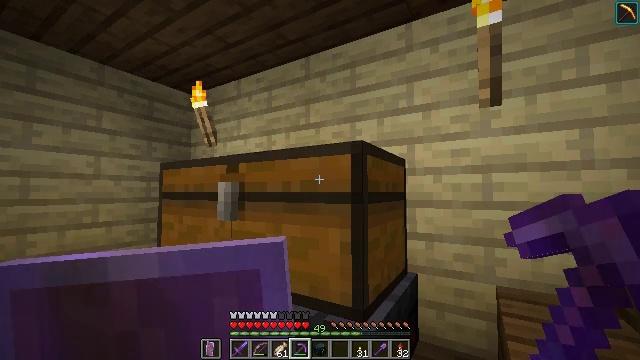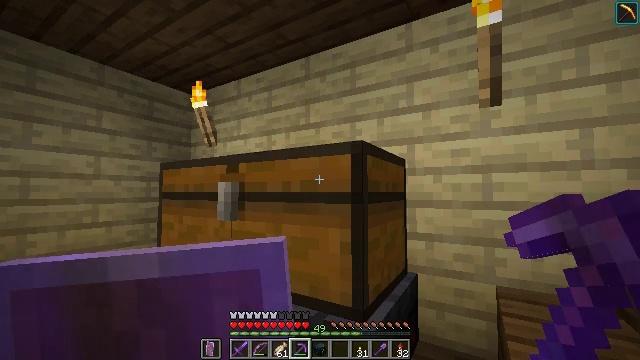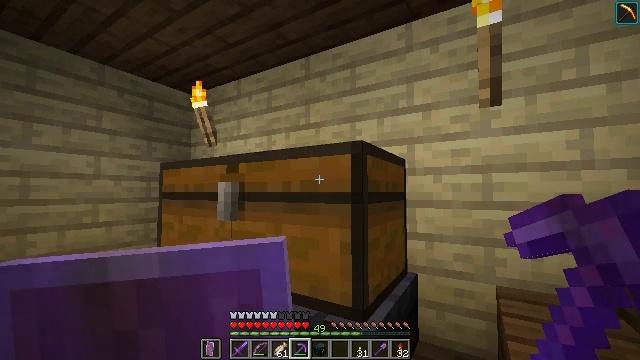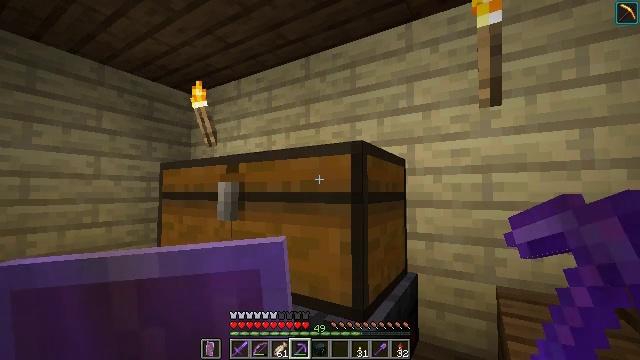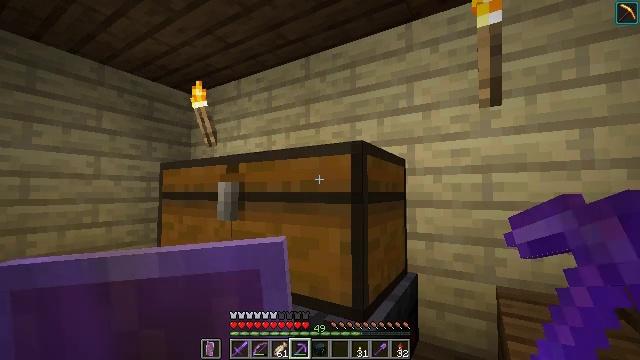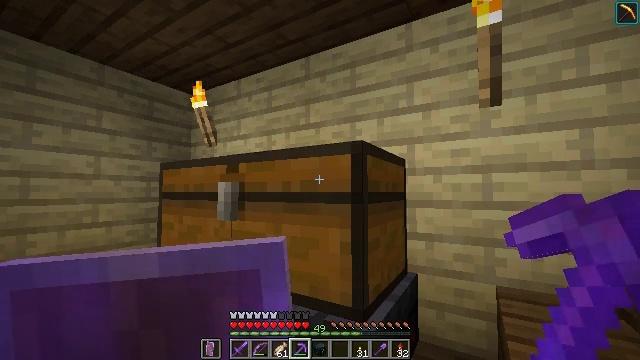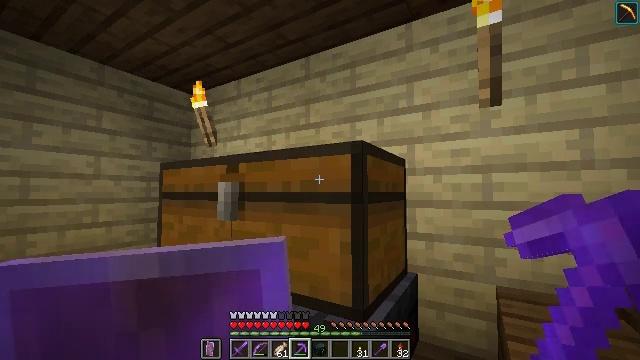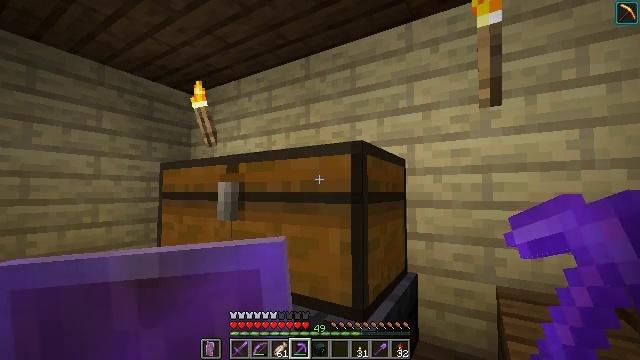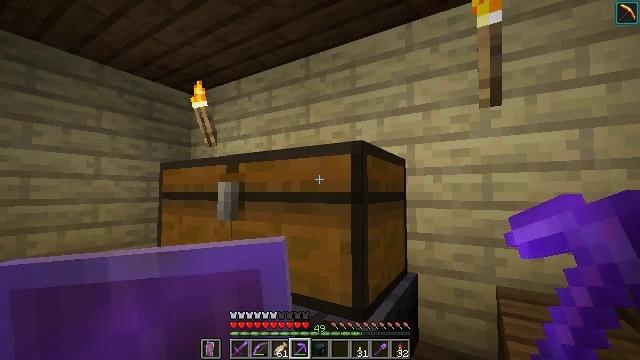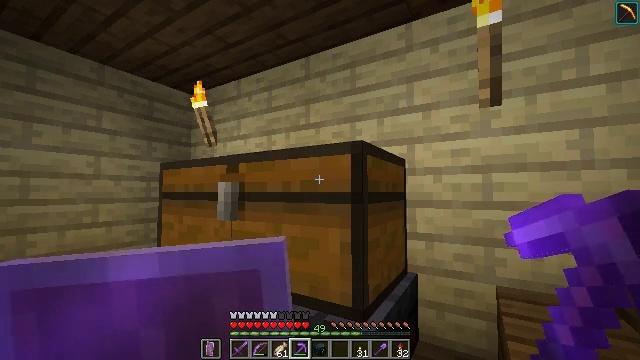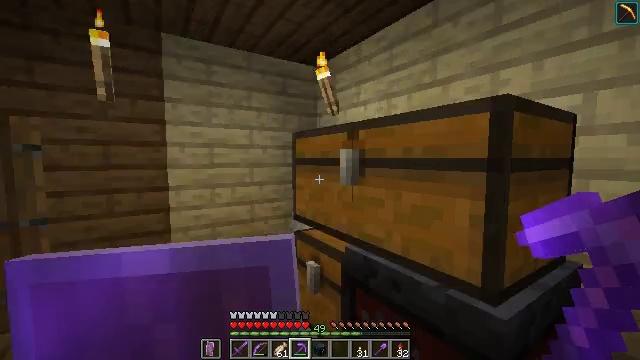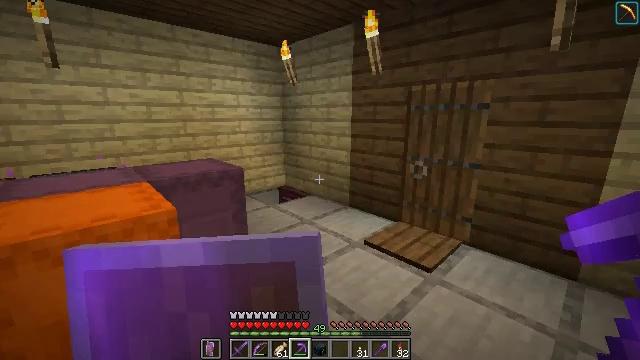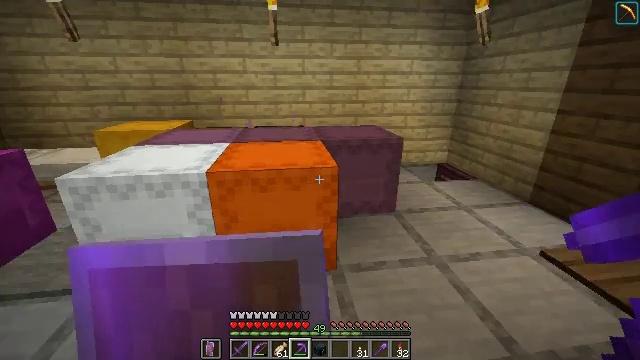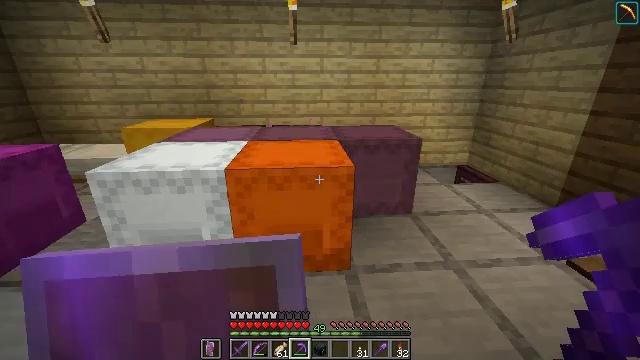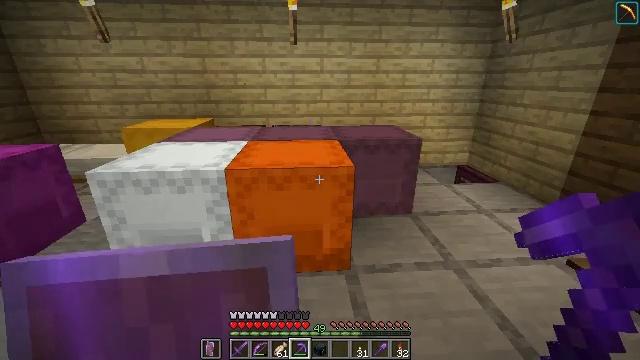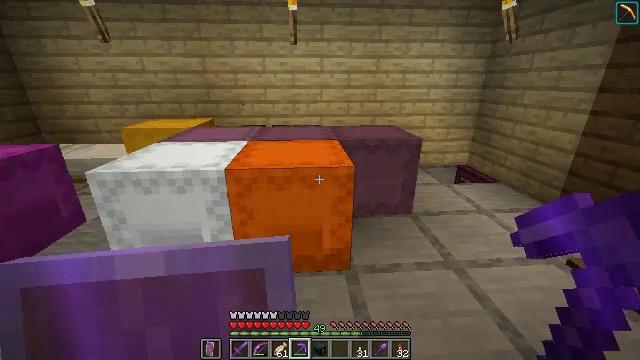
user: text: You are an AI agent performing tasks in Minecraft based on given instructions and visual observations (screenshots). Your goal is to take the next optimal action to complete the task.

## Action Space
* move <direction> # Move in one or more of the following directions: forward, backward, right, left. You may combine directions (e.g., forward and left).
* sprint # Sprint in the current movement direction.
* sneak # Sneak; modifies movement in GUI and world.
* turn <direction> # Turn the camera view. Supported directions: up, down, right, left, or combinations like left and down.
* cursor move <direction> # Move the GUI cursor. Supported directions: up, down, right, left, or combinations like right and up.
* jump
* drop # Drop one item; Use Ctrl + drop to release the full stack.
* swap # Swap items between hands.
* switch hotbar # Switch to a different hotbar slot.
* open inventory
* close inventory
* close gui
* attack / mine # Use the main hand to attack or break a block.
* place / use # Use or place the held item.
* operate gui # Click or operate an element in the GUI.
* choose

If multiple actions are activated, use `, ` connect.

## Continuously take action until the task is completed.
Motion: motion action
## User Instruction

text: Deposit the white shulker box into your inventory by mining.
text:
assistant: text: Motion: no_op
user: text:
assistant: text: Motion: no_op
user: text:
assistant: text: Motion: no_op
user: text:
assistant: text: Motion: no_op
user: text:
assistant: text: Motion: no_op
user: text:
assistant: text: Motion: no_op
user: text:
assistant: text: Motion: no_op
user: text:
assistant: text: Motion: no_op
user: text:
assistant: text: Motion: no_op
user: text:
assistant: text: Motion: turn left and down
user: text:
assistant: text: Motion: turn left and down
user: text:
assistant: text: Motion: turn left and down
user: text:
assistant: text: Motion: turn left
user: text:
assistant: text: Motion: no_op
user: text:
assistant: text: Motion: no_op
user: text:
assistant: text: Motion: no_op
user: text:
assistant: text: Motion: no_op
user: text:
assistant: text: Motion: no_op
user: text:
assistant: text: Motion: no_op
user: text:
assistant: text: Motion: no_op
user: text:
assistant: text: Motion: use / place
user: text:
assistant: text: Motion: use / place
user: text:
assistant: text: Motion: no_op
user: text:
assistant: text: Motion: no_op
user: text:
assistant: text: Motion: no_op
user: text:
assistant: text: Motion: open gui
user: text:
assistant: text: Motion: no_op
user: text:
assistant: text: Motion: no_op
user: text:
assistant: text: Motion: no_op
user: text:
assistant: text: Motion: no_op